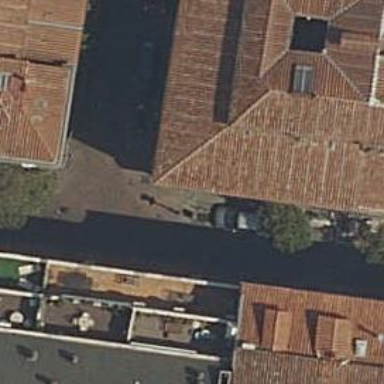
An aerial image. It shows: Bar.